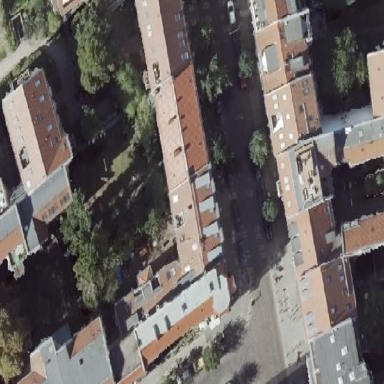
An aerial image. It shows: Gabled red-roofed apartment building.